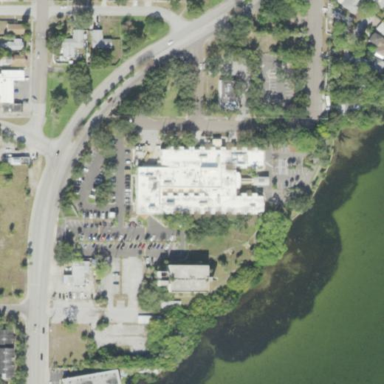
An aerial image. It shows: Healthcare facility identified as hospital.